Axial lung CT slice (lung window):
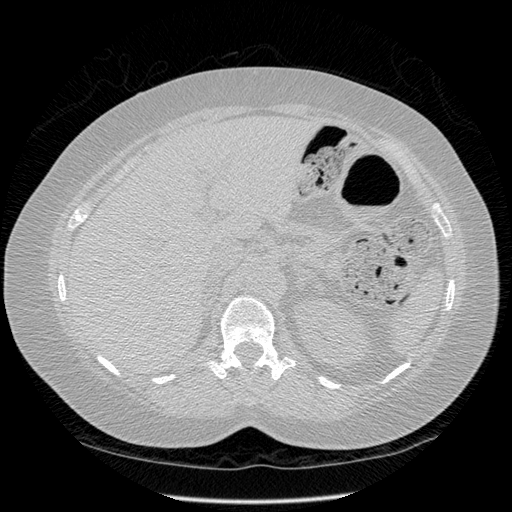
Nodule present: no